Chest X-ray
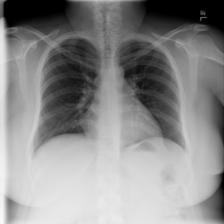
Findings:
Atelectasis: negative
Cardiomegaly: negative
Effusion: negative
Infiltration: negative
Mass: negative
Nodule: negative
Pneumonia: negative
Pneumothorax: negative
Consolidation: negative
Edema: negative
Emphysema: negative
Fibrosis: negative
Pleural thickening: negative
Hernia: negative